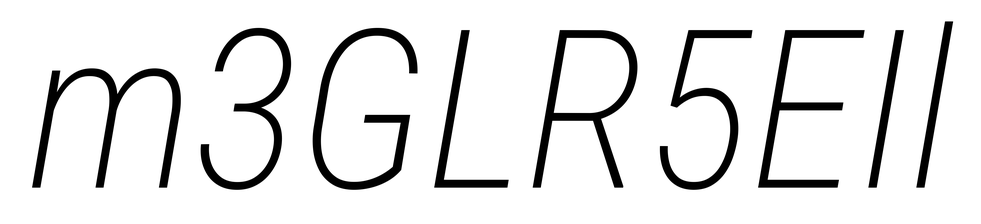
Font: Roboto-Italic_Condensed_ExtraLight_Italic